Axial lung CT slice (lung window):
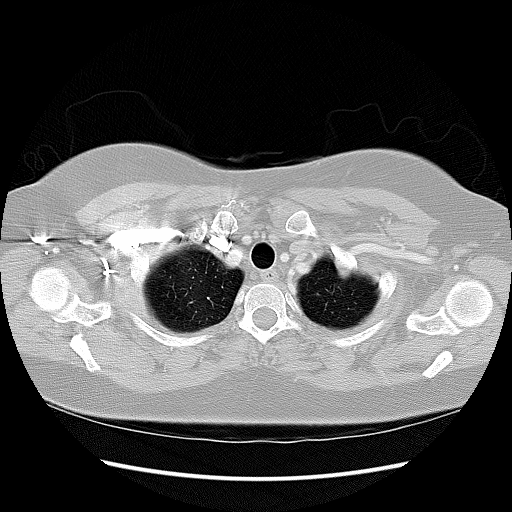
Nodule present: no